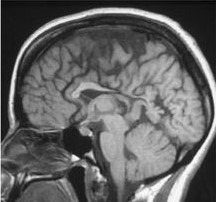
Label: notumor